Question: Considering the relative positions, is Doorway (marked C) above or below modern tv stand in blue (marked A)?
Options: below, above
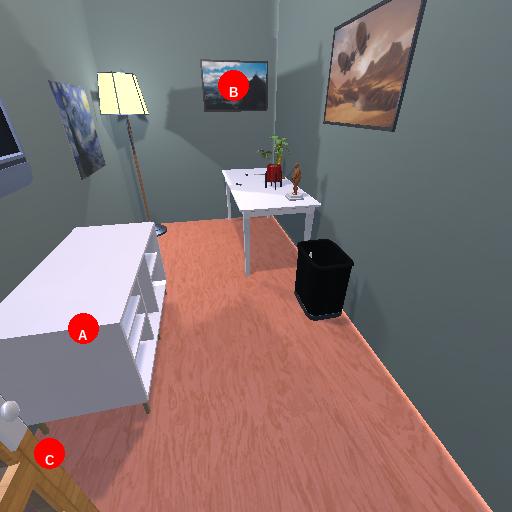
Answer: below